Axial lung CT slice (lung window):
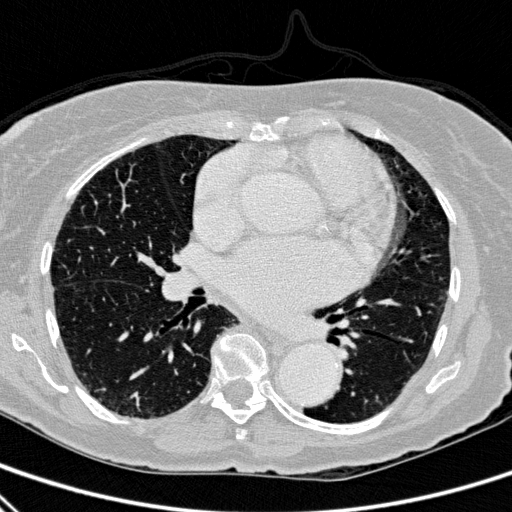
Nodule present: no